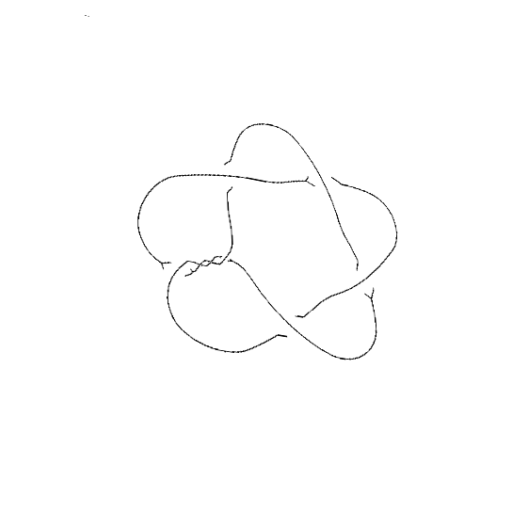
Crossing number: 8